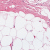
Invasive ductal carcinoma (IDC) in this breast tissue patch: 0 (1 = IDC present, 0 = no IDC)